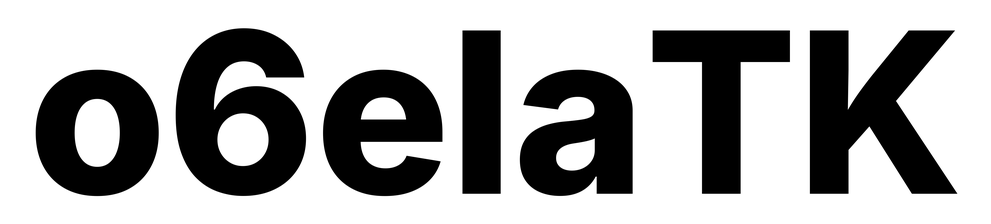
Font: Inter_ExtraBold